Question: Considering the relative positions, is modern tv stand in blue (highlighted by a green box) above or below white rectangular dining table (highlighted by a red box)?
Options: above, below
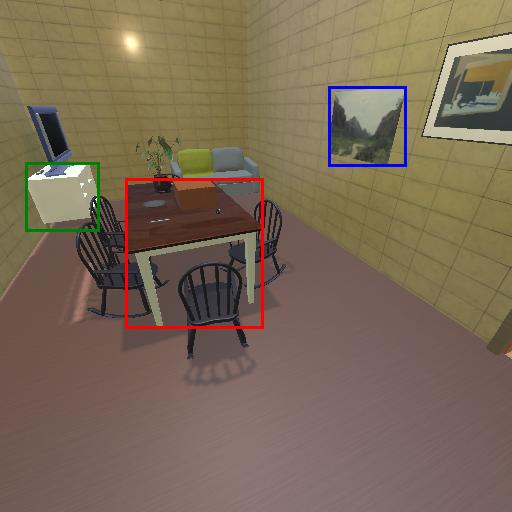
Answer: above